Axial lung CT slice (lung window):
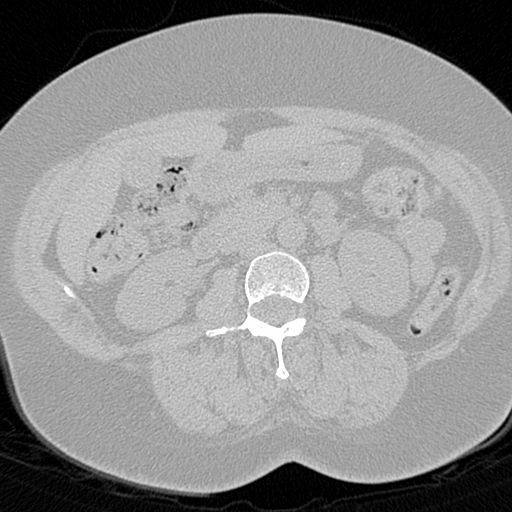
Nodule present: no